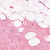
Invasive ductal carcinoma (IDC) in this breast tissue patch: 0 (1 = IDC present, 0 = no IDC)